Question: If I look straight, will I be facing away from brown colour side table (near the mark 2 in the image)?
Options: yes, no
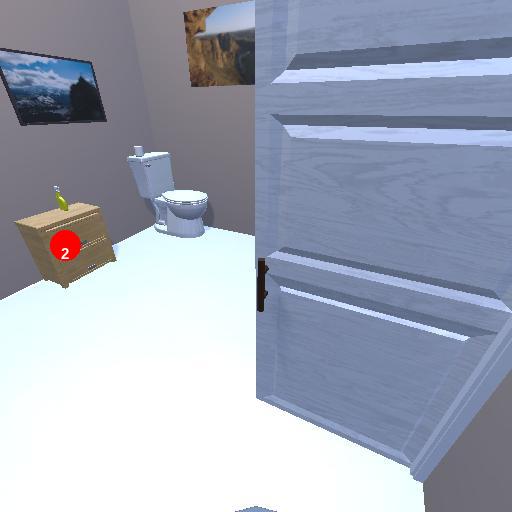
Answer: yes